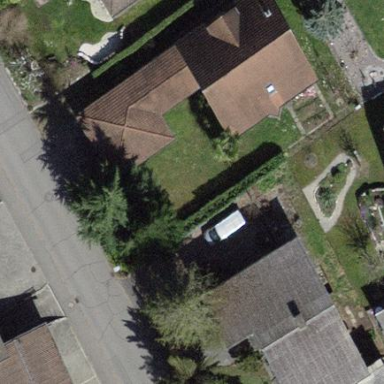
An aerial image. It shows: Building with tiled roof.